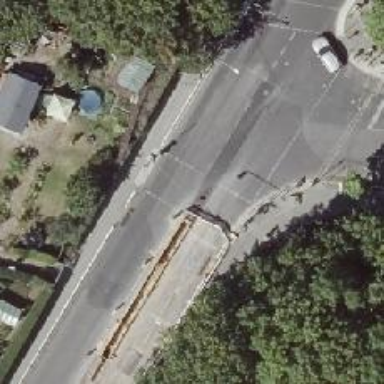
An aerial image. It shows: Road crossing with traffic signals.